Field crop: tomato
Growth stage: 2
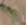
Species: solanum